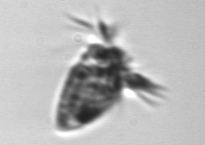
Label: Tontonia_appendiculariformis